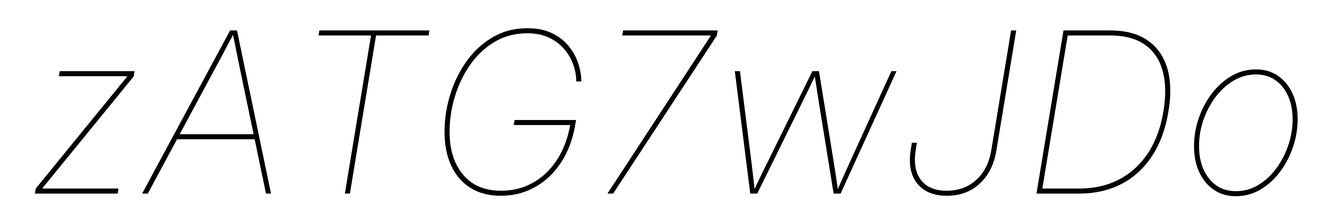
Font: Inter-Italic_Thin_Italic